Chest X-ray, PA view. Patient: 57 years old, sex M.
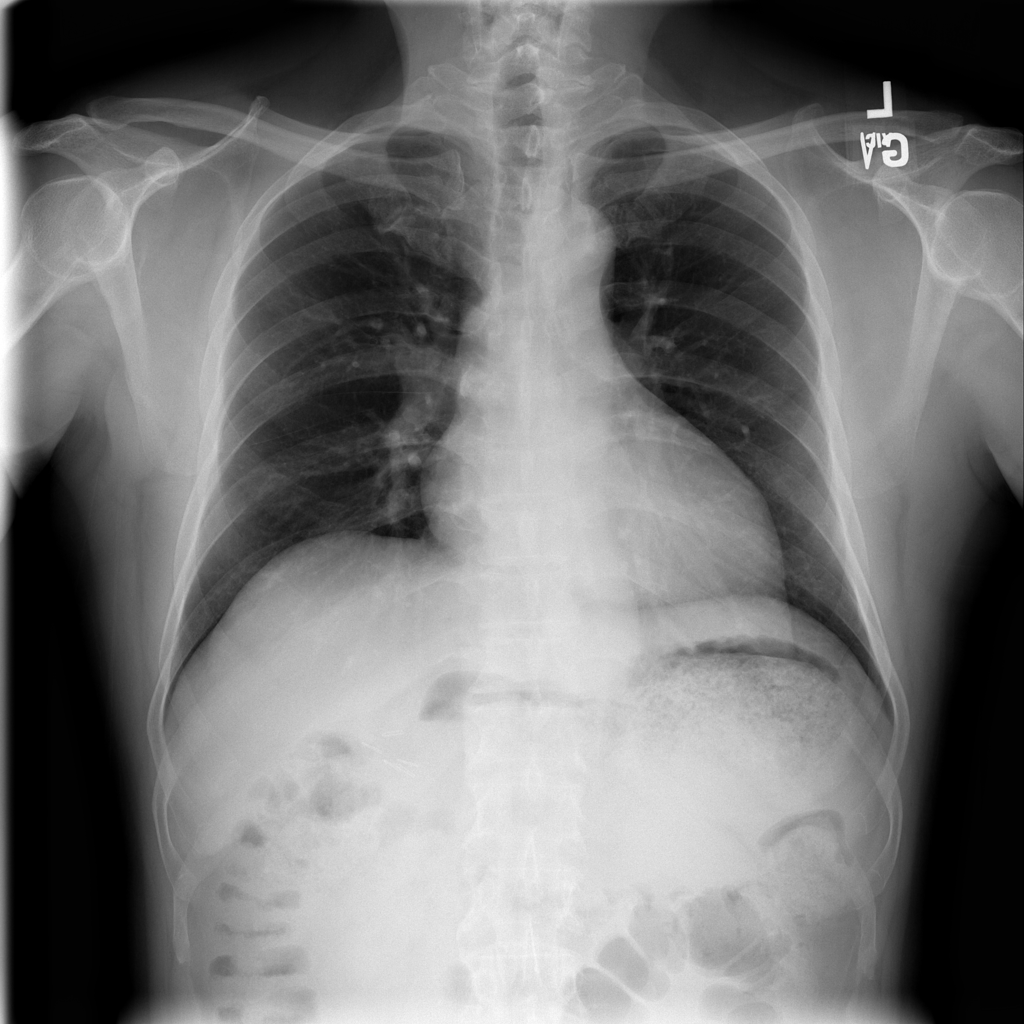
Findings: No Finding